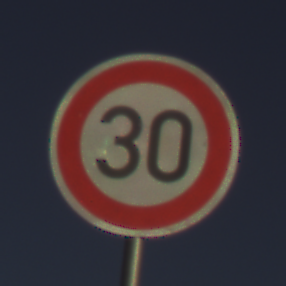
Verkehrszeichen: Geschwindigkeit30
Umgebung: Outdoor, Nature
Tageszeit: SunriseSunset
Wetter: Clear
Licht: Natural
Jahreszeit: NotSpecified
Kontrast: HighContrast